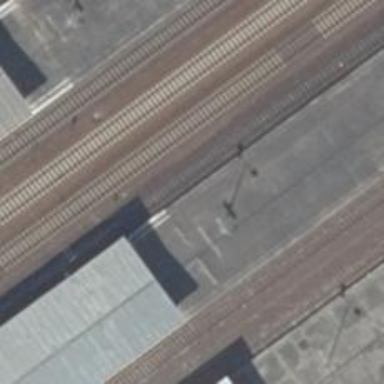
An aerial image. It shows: Section of the railway platform.